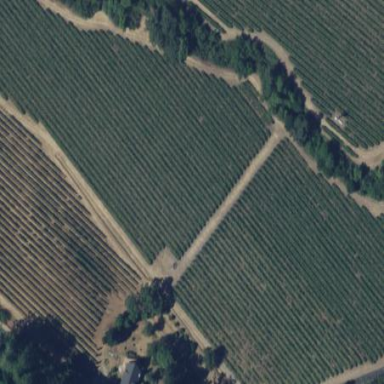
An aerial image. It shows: Vineyard where grapes are grown.